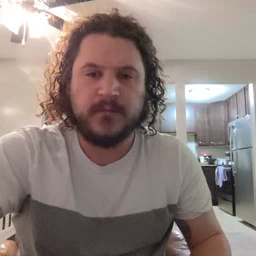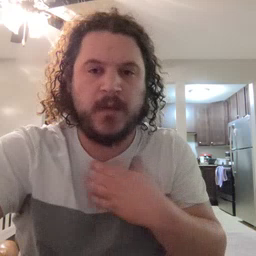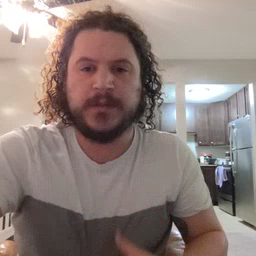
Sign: hungry